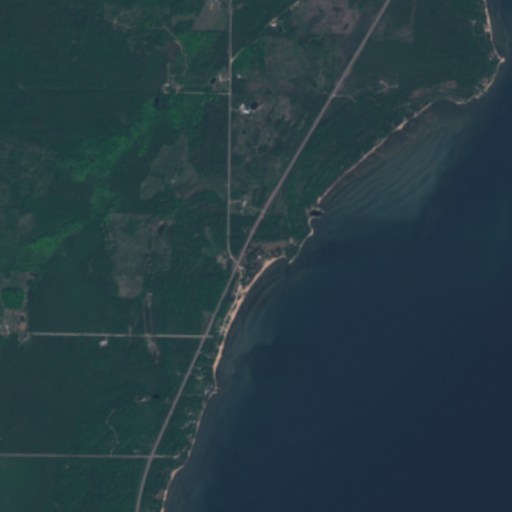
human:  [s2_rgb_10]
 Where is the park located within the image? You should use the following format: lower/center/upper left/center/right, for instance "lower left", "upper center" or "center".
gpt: The park is located in the lower center of the image.
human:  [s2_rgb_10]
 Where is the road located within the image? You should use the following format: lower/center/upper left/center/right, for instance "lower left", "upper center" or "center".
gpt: There is no road in the image.